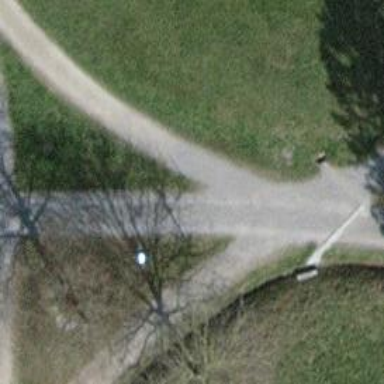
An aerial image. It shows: Guidepost providing information.